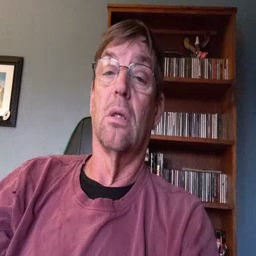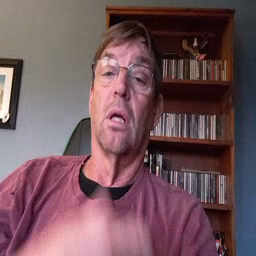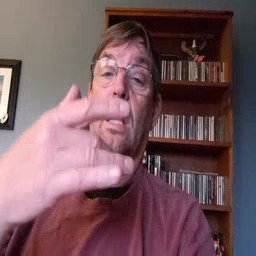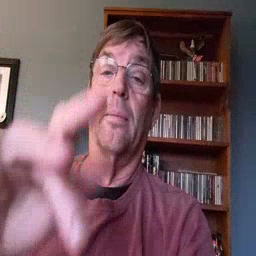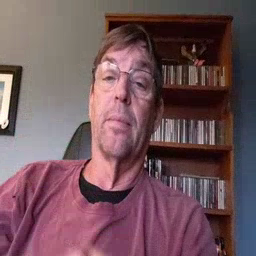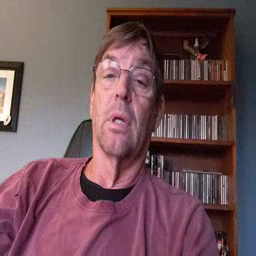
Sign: empty